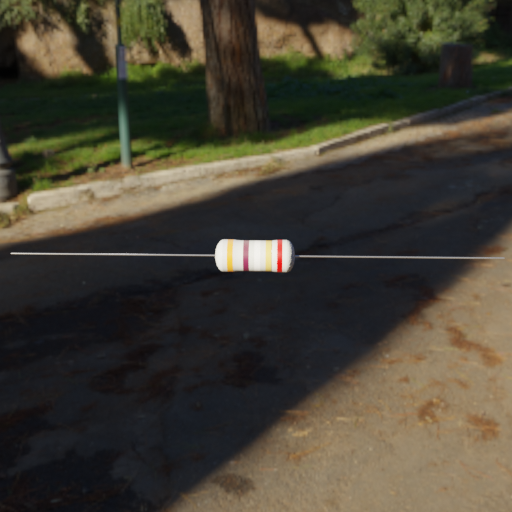
Resistor colour bands (in order): orange, brown, white, gold, red